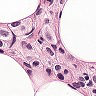
Metastatic tissue present: yes